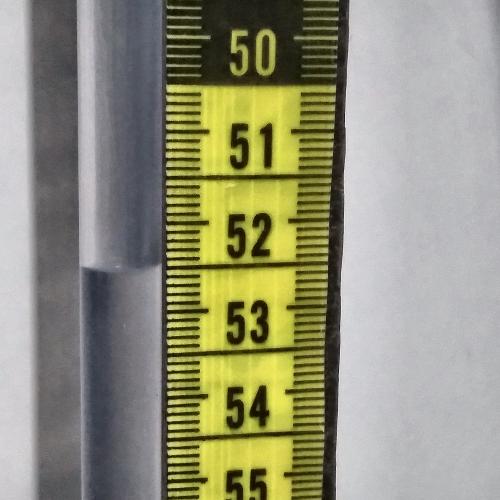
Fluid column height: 52.5 cm